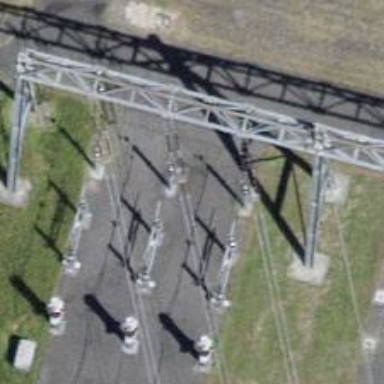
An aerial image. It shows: Power line with three cables.